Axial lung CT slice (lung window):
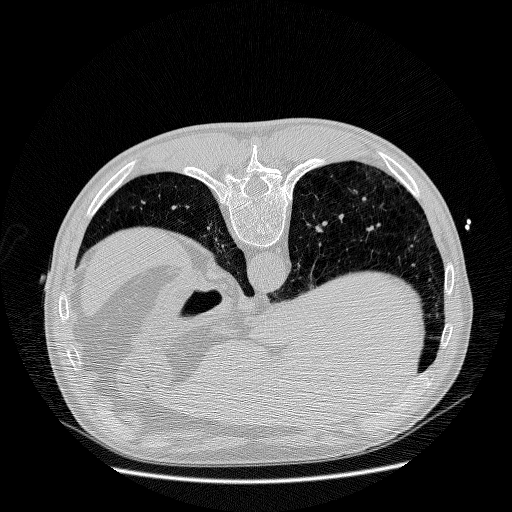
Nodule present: no